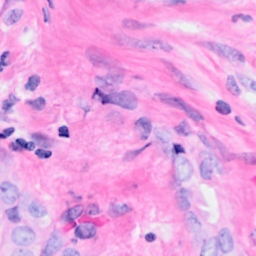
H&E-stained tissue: Breast